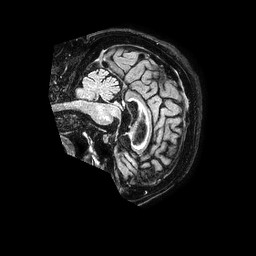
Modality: FLAIR
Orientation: sagittal
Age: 84
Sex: female
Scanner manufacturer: philips
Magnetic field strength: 1.5 T
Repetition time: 4.8 s
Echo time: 0.3 s